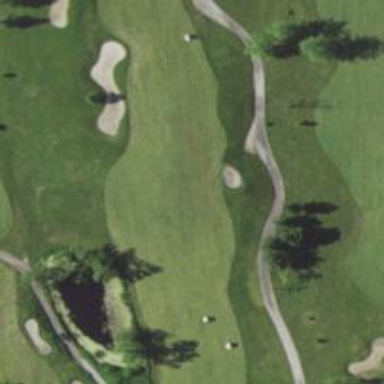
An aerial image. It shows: Golf hole.